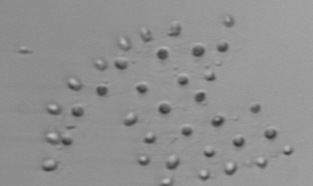
Label: Parvicorbicula_socialis